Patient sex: M
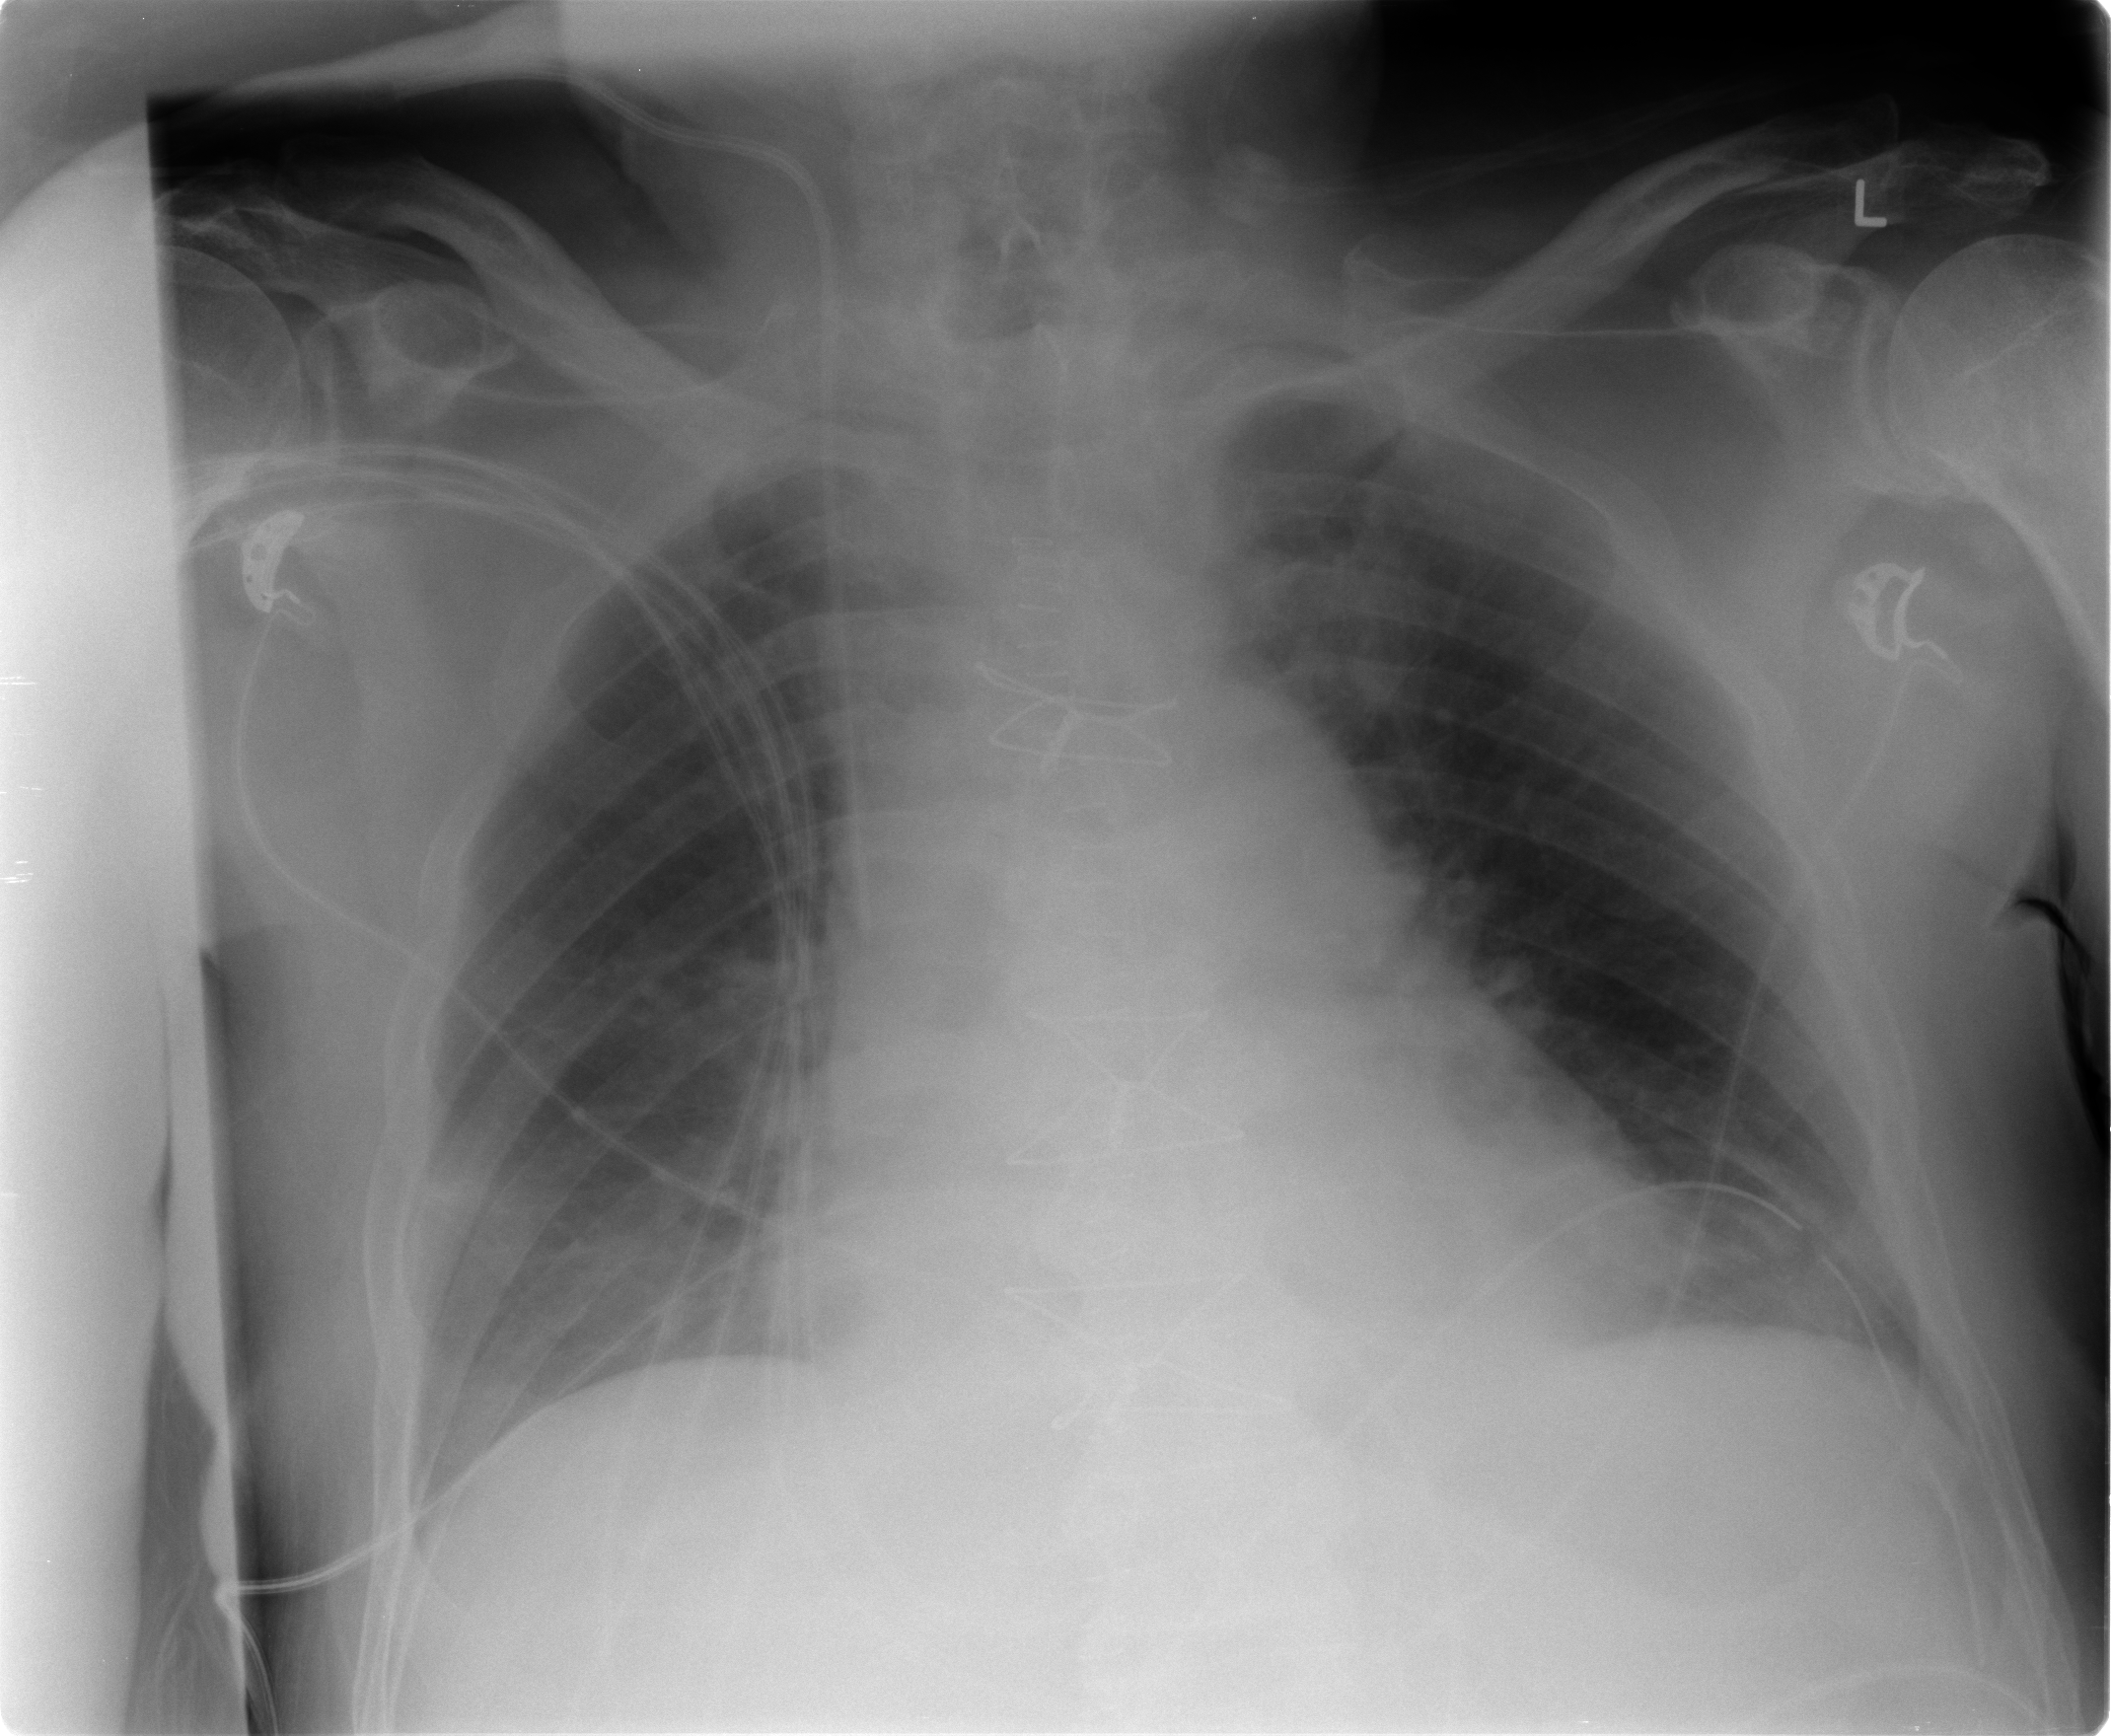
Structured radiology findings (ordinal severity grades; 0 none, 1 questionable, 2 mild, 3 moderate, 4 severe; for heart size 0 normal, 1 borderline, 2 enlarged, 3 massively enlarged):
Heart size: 2
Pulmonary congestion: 0
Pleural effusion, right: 0
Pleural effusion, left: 2
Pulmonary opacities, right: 0
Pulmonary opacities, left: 0
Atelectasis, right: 1
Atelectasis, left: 2